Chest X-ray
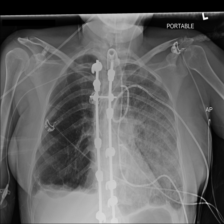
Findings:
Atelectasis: negative
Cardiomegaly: negative
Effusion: negative
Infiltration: positive
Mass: negative
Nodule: negative
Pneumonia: negative
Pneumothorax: negative
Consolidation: negative
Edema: negative
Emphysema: negative
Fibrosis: negative
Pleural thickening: negative
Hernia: negative